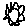
Label: sun